Question: Quote from Stoyan Stefanov's Object-Oriented JavaScript (page 84):

> If you're at point a, you're inside the global space. If you're at point b, which is
inside the space of the function F, then you have access to the global space and to
the F-space. You cannot reach from a to b, because
b is invisible outside F. But you can get from c to b if you want, or from N to b. The
interesting thing--the closure--happens when somehow N breaks out of F and ends
up in the global space."
I think the bold sentence above should be changed to "If you're at point c, which is inside the function N, then you can access the global space and the N-space " (the F-space shouldn't be contained, because the point c only has access to N-space and the global scope G. ).
Am I right? thanks.
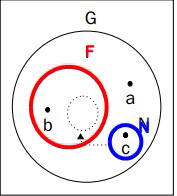
Answer: As others have said, no.
Just about the whole point about a closure is that an external reference to an inner function keeps not only that inner function alive but also allows it to access the outer environment in which it was created, even if that outer environment arose from an executed function that has completed and returned.
I think the diagram would better illustrate closure if the blue 'N' were shown inside 'F' and the dotted version (the reference to 'N') were shown outside 'F'.
The last sentence of the quoted statement could also be improved :
> The interesting thing -- a closure - happens when an external reference to N exists, outside F.
Note that this version avoids mention of the global space. Any external scope will suffice for a closure to be formed.
The statement could go further to say that the mechanism which allows closures to be formed is the suppression of Garbage Collection.
Warning: There are many bad definitions and descriptions of "closure", both on the web and in books. Stack Overflows's current tag wiki entry for "closures" is a case in point.